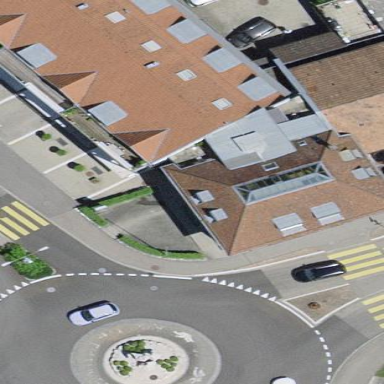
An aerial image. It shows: Office building.